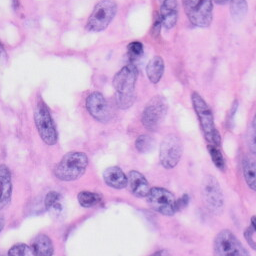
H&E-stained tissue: Skin